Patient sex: F
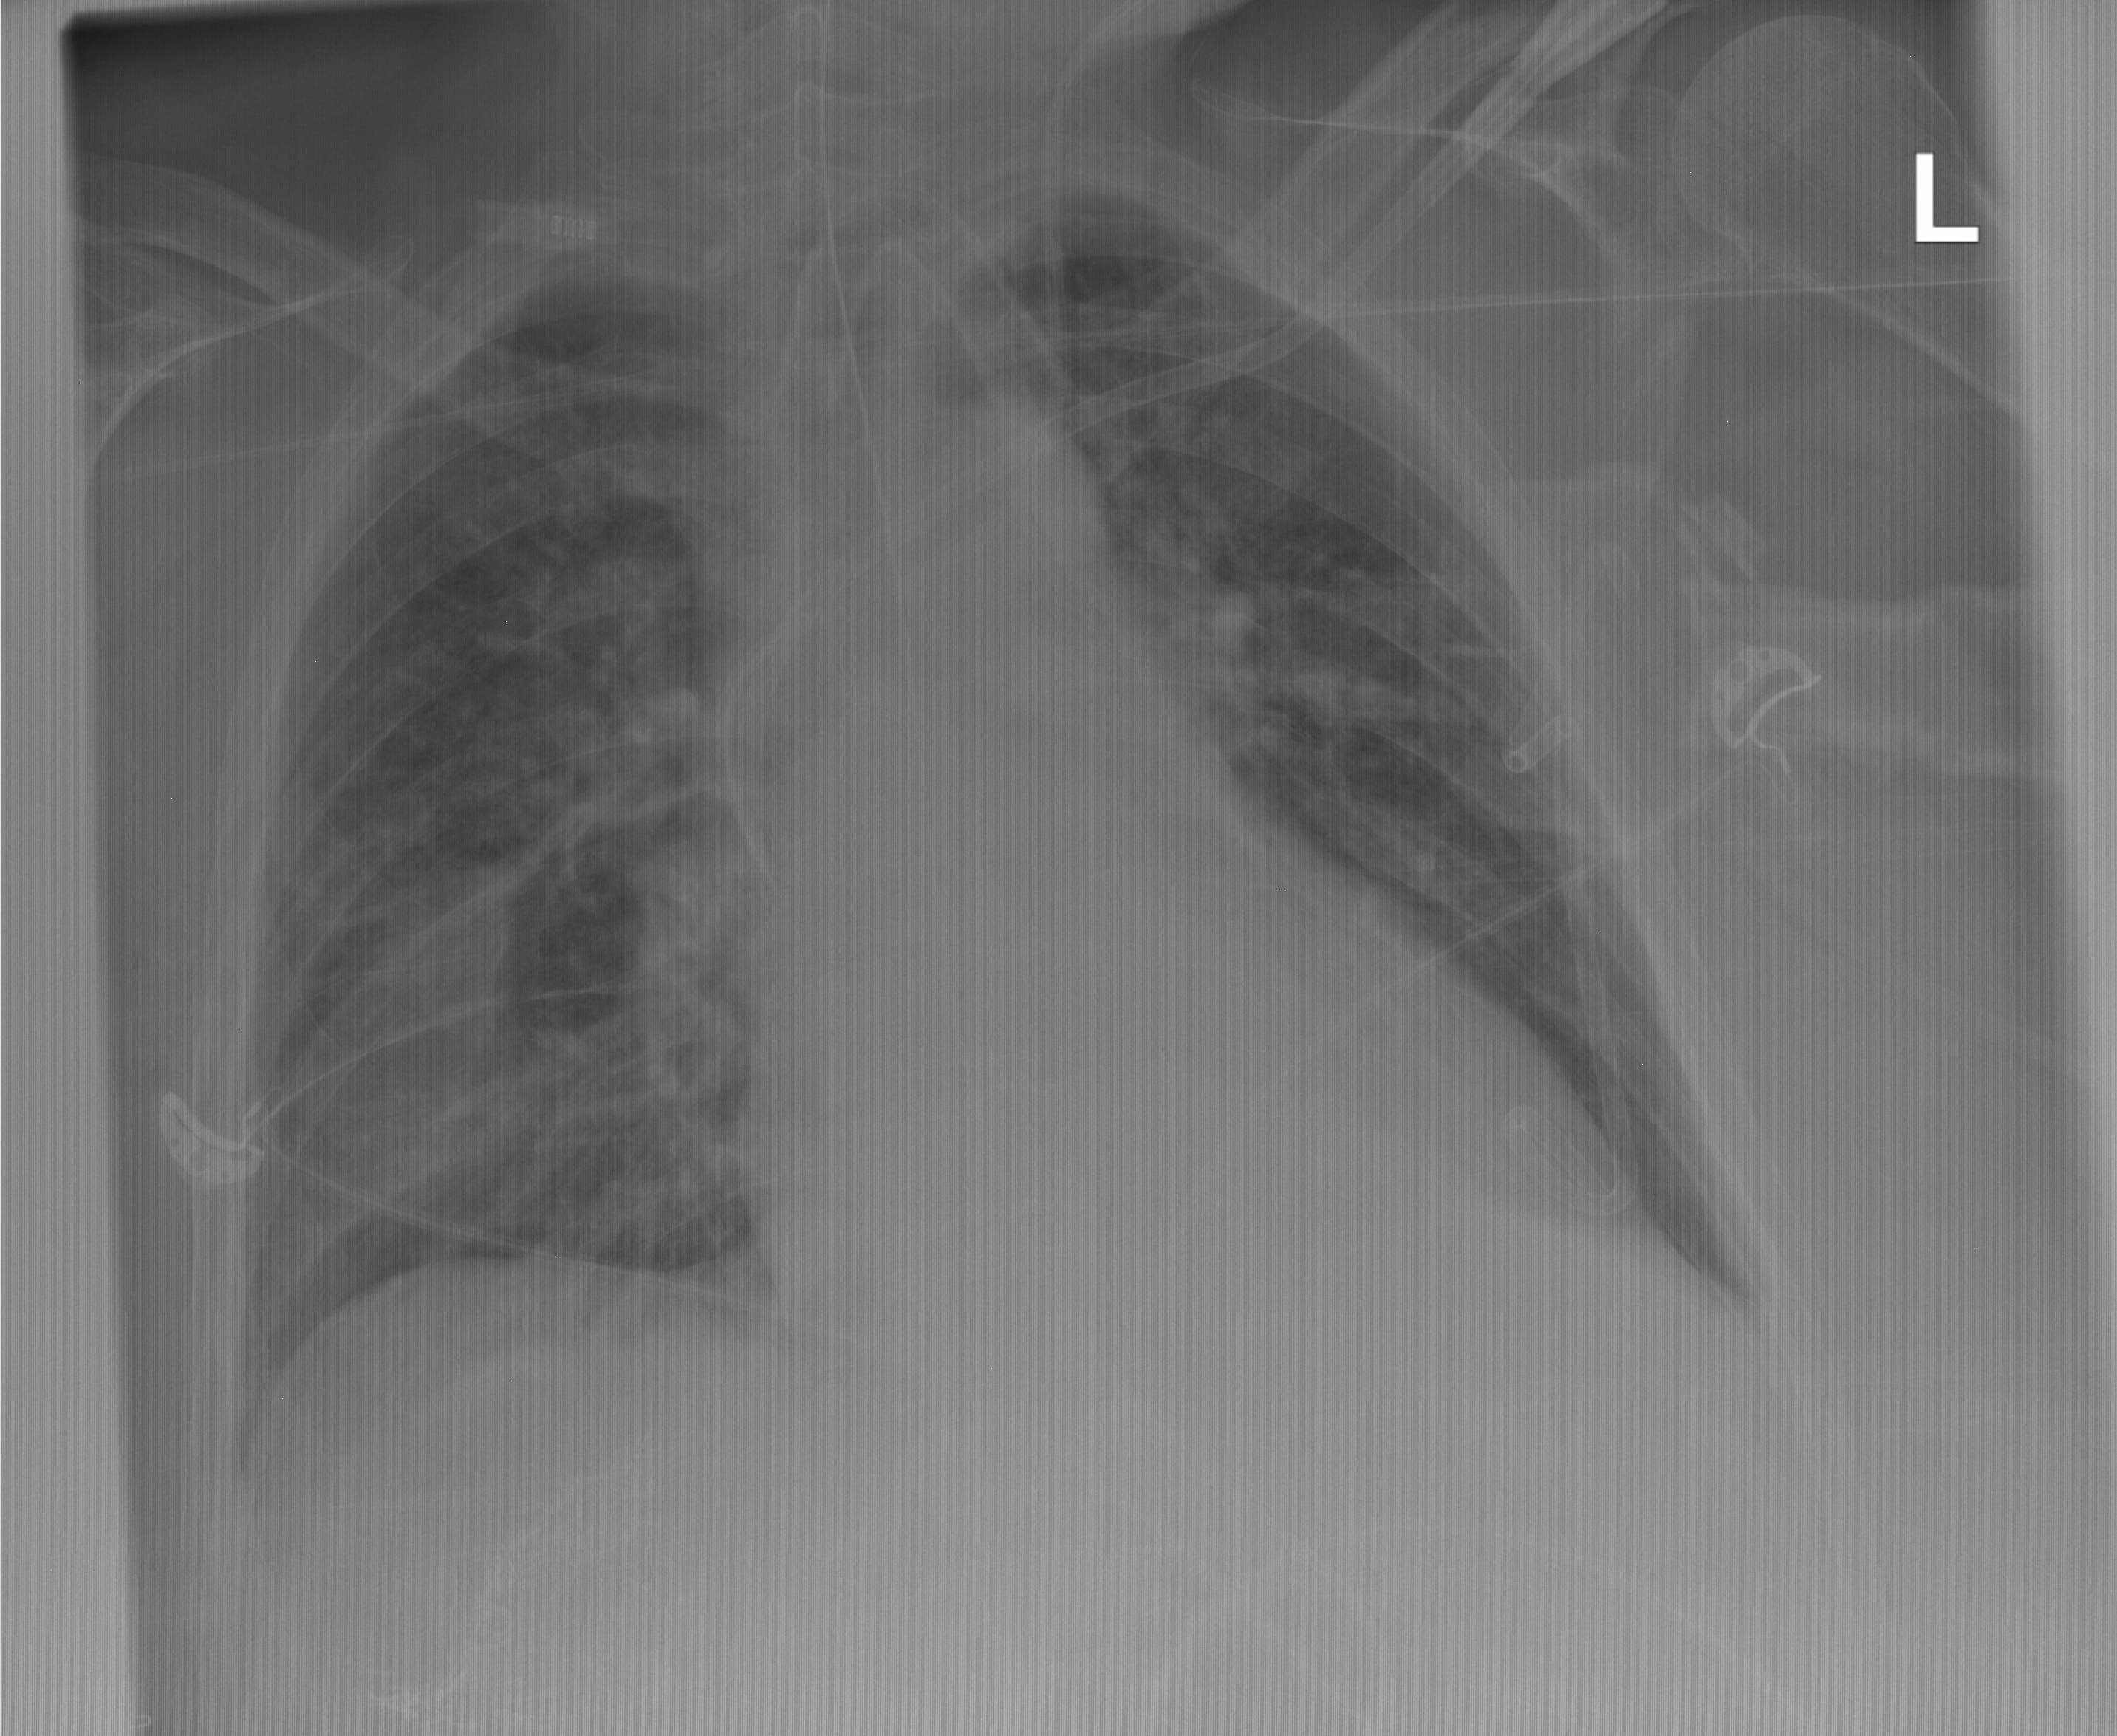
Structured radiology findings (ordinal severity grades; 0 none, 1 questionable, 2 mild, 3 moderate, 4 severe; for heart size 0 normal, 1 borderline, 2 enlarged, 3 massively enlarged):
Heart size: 1
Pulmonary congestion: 0
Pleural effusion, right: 0
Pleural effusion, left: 2
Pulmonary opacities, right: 2
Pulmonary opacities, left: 0
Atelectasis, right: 2
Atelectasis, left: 0